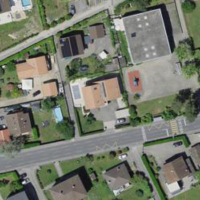
EUNIS habitat code: 54
Species observed at this site:
Cornus sanguinea